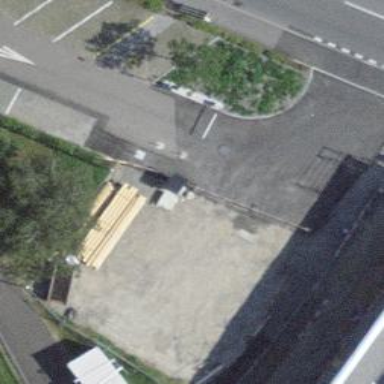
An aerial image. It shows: Bicycle parking area with wall loops.